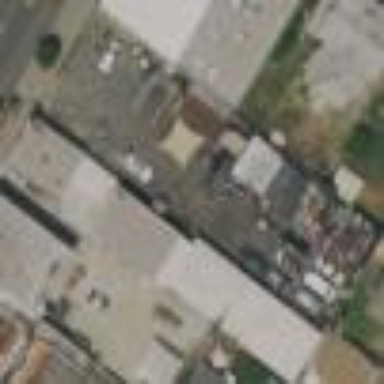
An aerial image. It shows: Car repair shop.